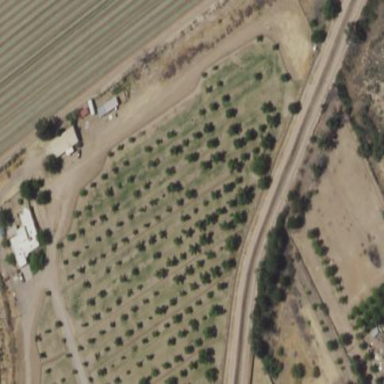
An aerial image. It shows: Orchard.